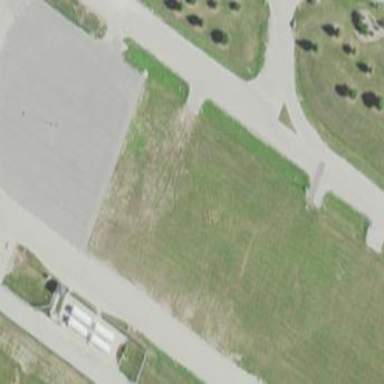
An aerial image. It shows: Parking area with asphalt surface.